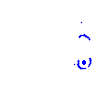
Particle: kaon